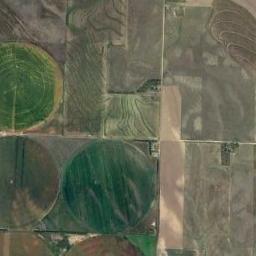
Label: circular_farmland